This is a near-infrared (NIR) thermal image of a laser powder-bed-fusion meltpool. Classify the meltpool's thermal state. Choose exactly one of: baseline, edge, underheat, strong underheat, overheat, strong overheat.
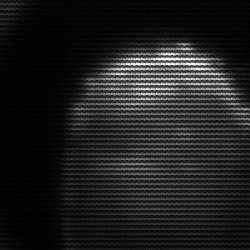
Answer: edge